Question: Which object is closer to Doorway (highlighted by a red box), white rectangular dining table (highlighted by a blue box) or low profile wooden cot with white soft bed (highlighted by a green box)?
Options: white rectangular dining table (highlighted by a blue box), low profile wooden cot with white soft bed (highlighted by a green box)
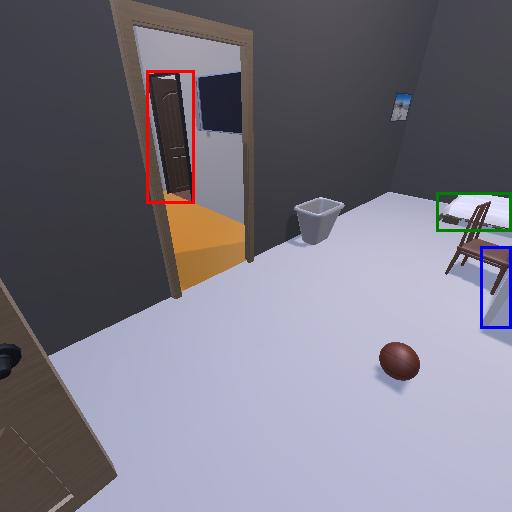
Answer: white rectangular dining table (highlighted by a blue box)